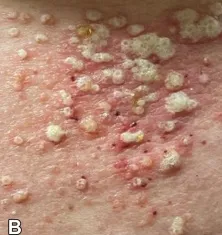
A, B, Grouped pustules with underlying erythema on the patient's central abdomen six weeks after initial presentation.
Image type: medical_photograph (skin_photograph)